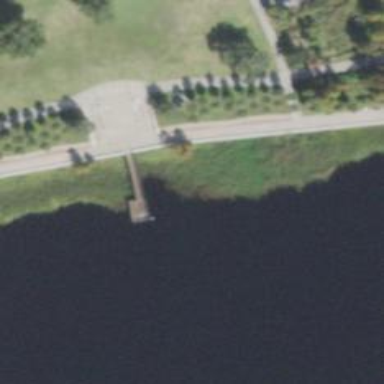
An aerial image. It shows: Footway leading to man-made pier.